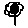
Label: flower